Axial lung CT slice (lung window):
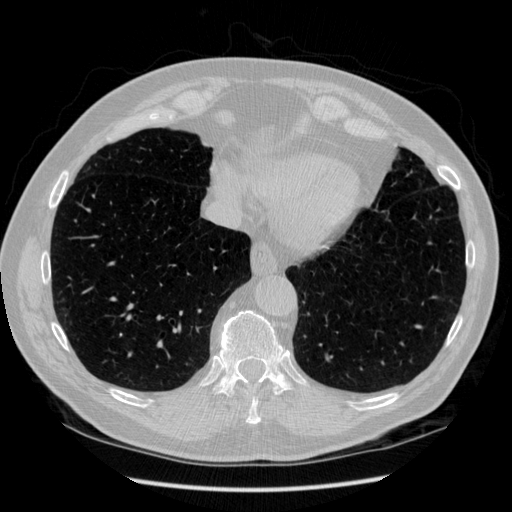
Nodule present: no